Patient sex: M
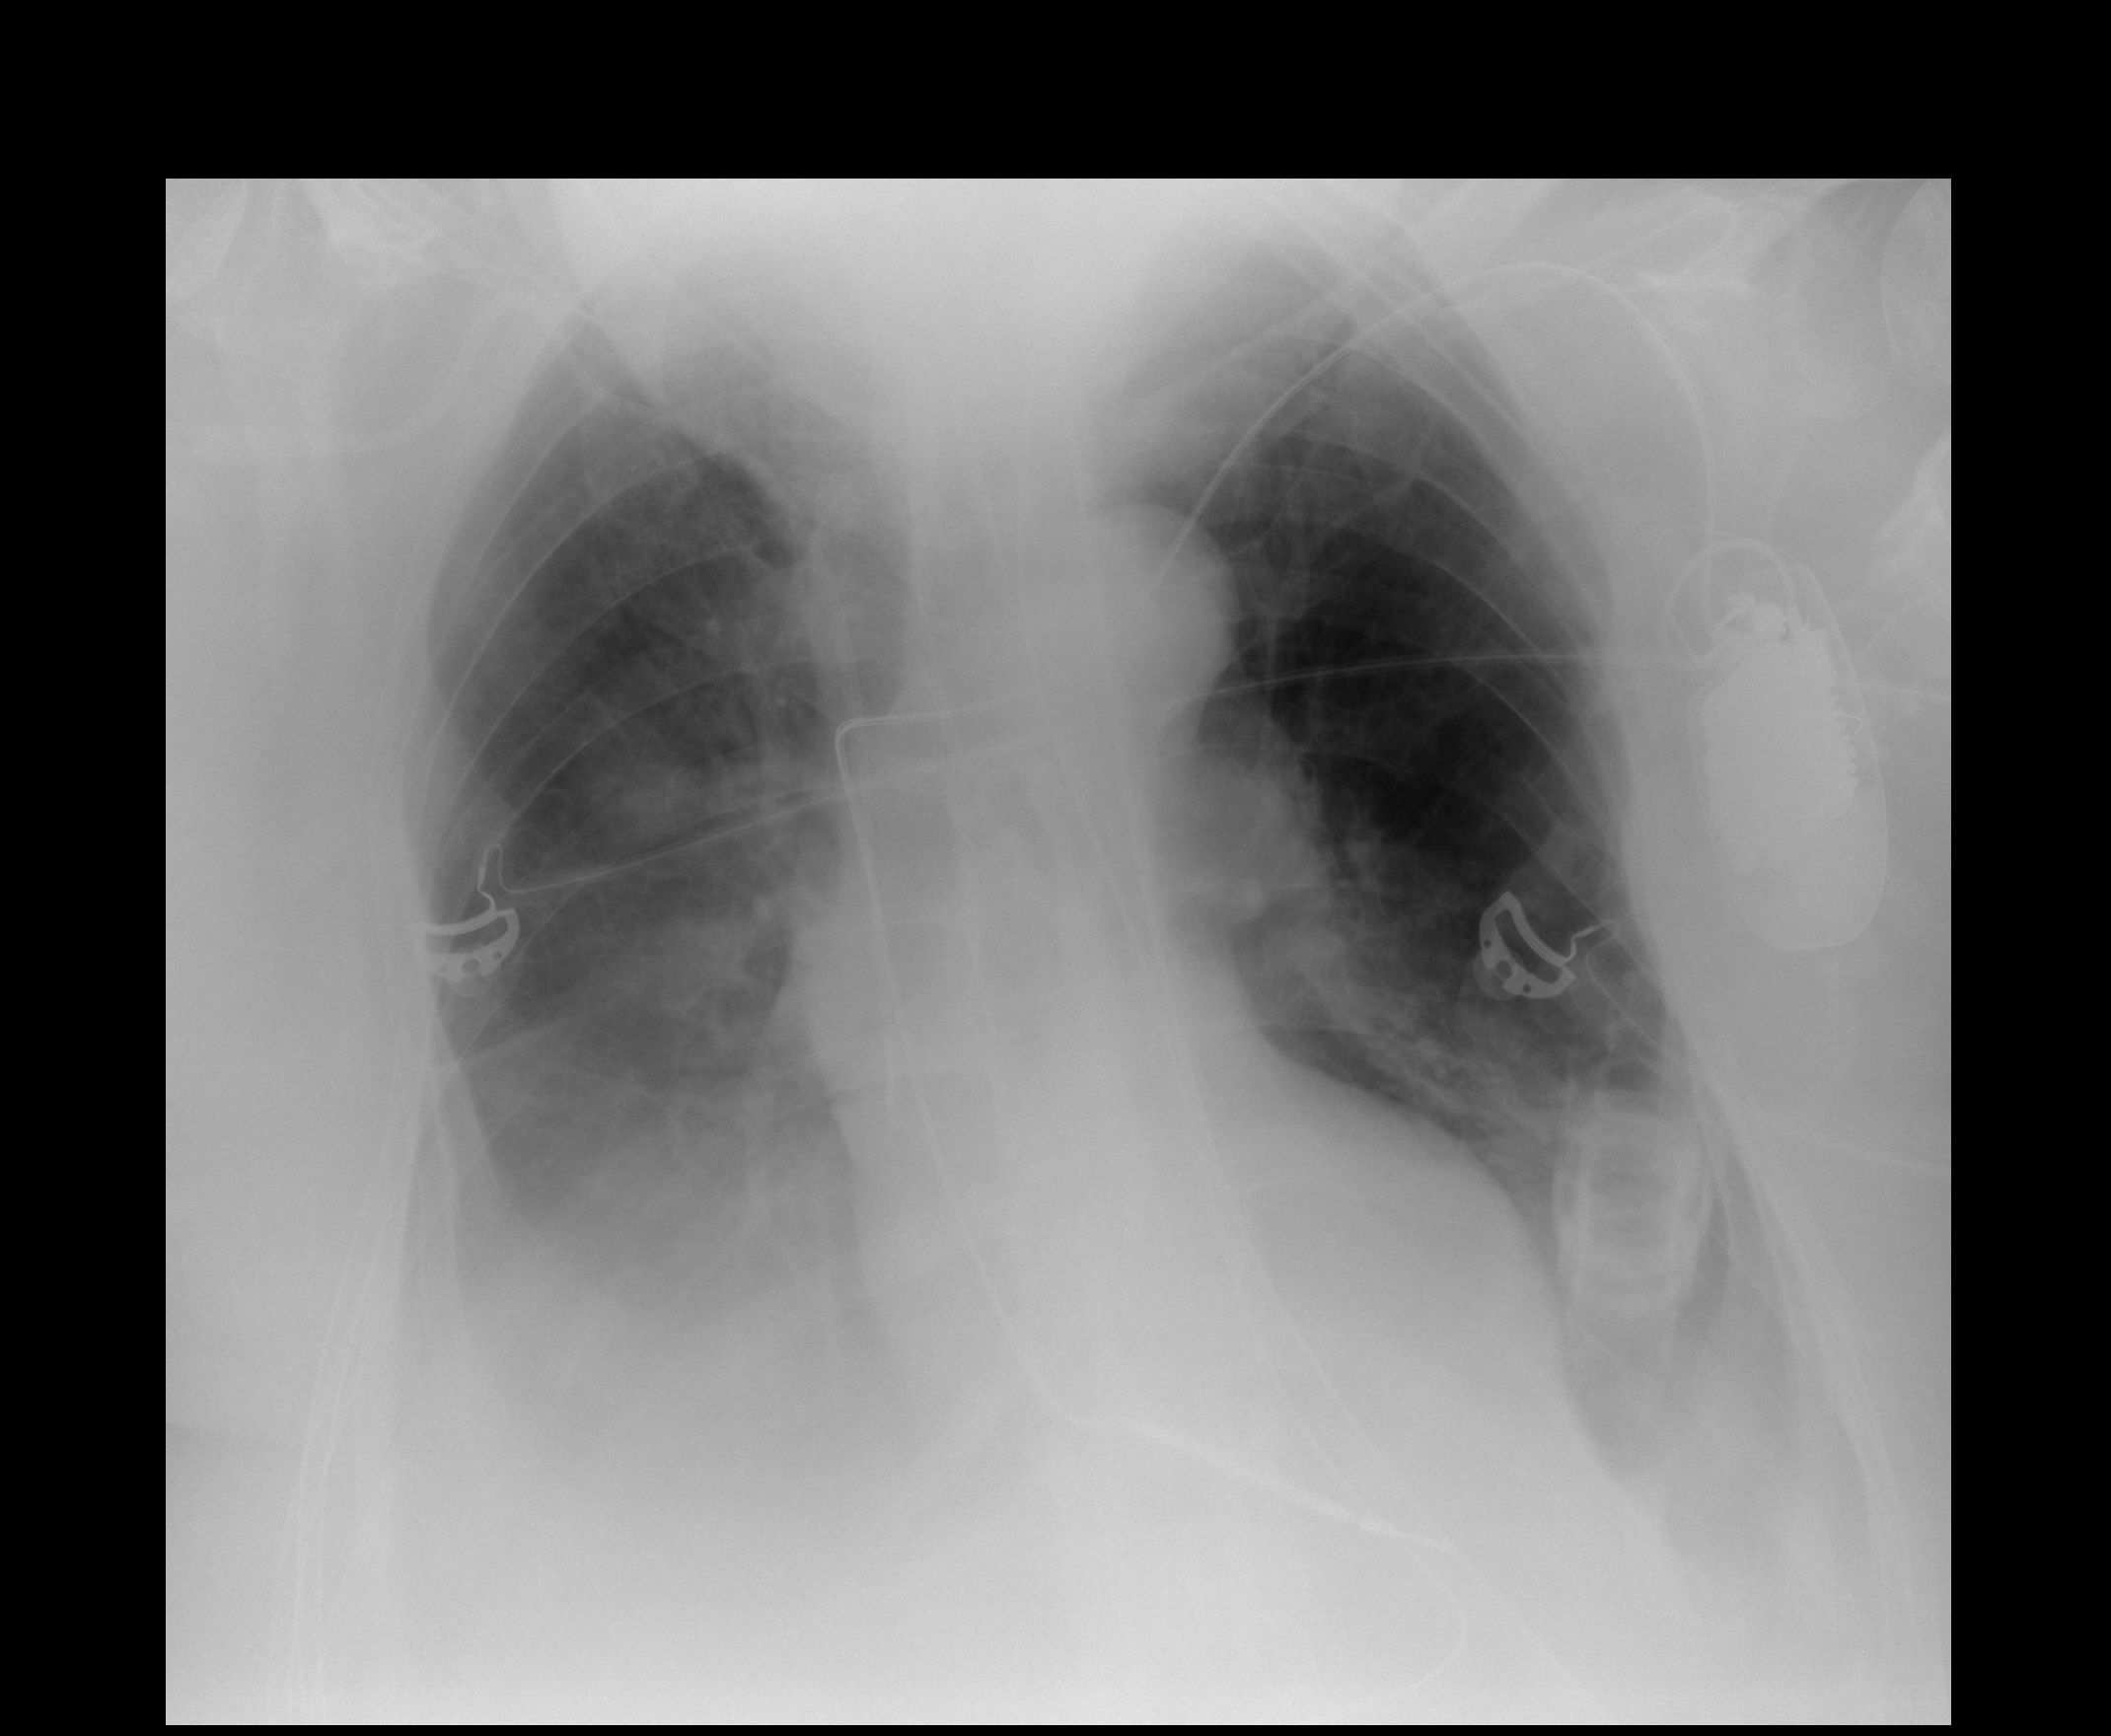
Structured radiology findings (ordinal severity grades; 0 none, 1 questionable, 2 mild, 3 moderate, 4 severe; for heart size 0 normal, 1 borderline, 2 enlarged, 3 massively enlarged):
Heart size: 2
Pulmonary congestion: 2
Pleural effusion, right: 2
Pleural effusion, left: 2
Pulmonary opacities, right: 2
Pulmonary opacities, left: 1
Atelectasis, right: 2
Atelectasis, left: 2